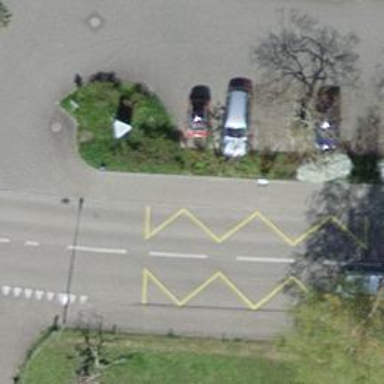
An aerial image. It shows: Bus stop with platform for public transport.